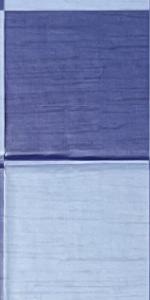
Label: Empty